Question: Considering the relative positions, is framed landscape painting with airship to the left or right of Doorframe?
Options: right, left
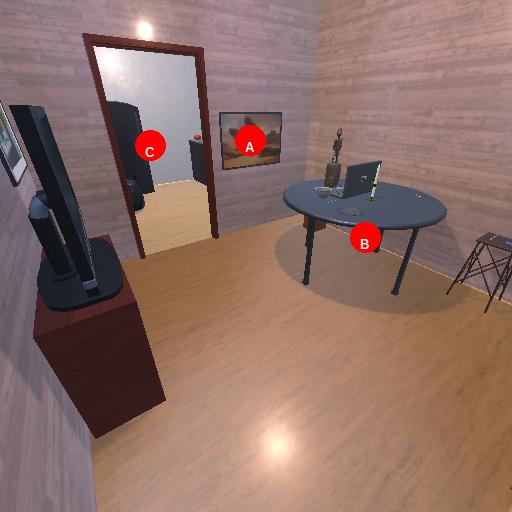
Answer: right